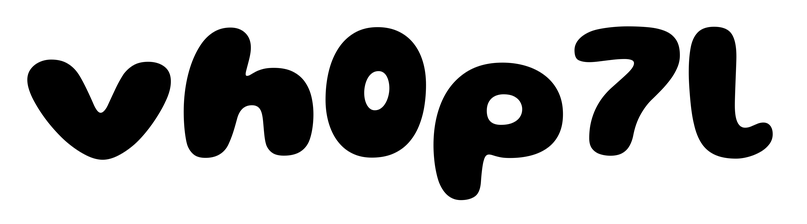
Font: Gluten_ExtraBold